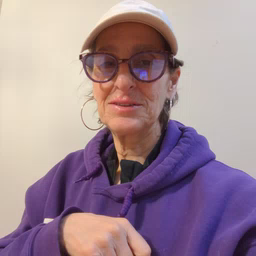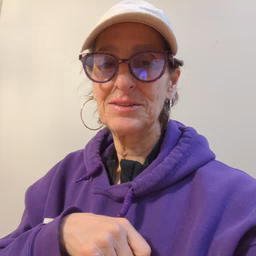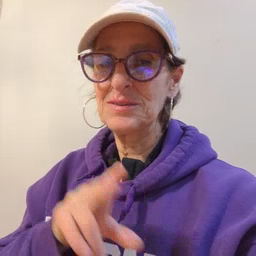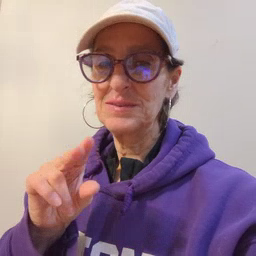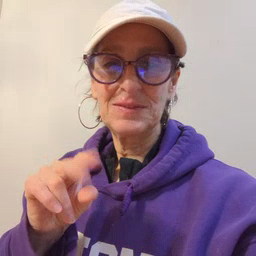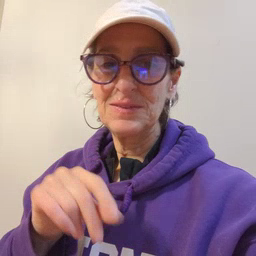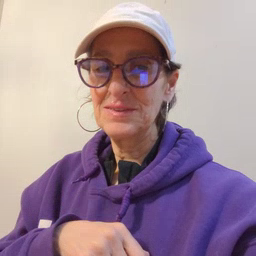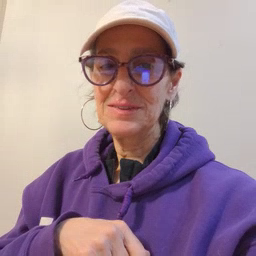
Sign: no